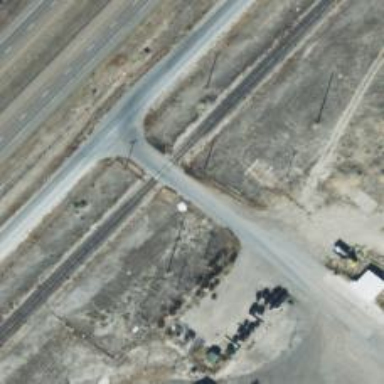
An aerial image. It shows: Railway level crossing.